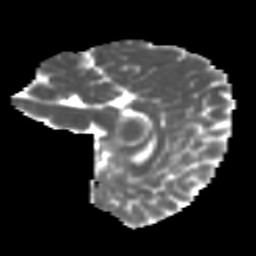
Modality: MD
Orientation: sagittal
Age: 14
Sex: female
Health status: ill
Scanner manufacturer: ge
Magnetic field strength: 3 T
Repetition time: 6.752 s
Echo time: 0.079 s